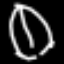
Label: leaf